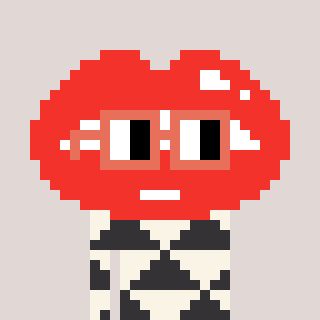
a pixel art character with square orange glasses, a lips-shaped head and a grayscale-colored body on a warm background